Question: Can anyone help me create an android layout like the image below.
It has two columns to store images.
Each image has the same width.
Thanks so much,

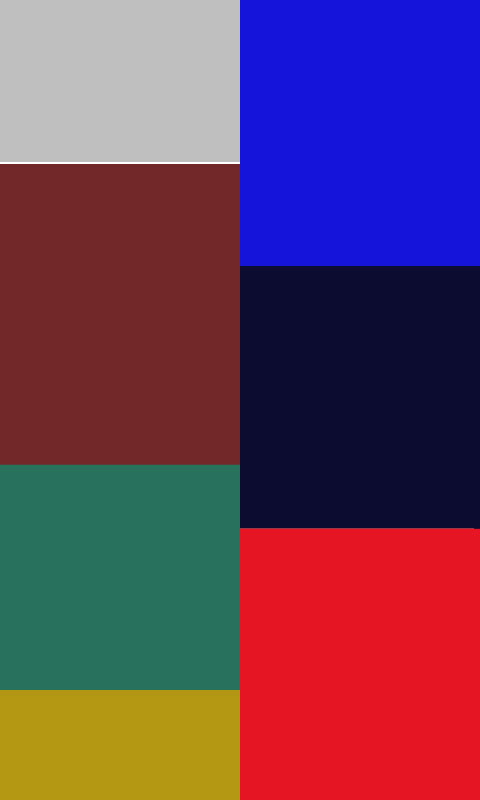
Answer: The easiest way would be to have two list views side by side and connect their onScroll() methods to scroll each other whenever one them is scrolled. (Don't forget to use a flag that you're scrolling programmatically, or you'll get StackOverflowError (kinda ironic, yeah :) due to infinite recursion). You can shift one of them by scrolling by half the images's height.
This is kind of a cheat though. Better way would be to make a custom layout derived from RelativeLayout that can store ids of last and second to last Views added to it. When next one is added, lay it out to be layout_below="@id/second_to_last", then the newly added View becomes last, the previous last - second to last and next time you'll be adding a view under it. (Yeah, i know, not exactly what you'd call a clear description :) but feel free to ask further questions)